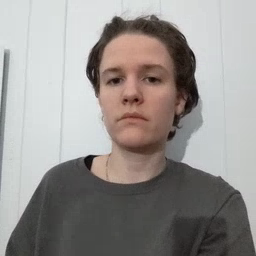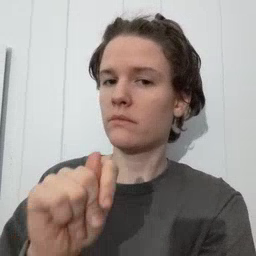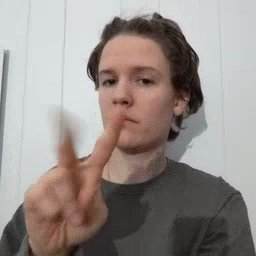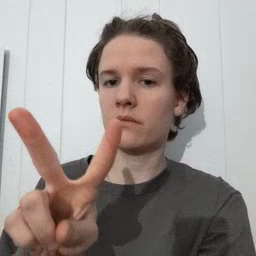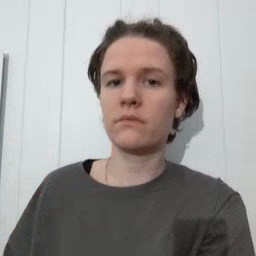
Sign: TV